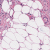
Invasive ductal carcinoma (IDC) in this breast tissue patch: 0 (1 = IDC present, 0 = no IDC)